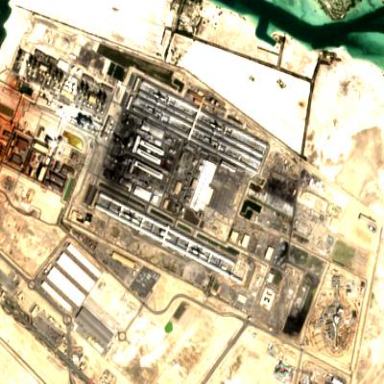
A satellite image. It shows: Industrial area.